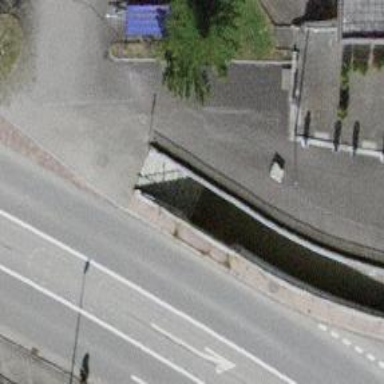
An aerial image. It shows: Set of steps on the road.